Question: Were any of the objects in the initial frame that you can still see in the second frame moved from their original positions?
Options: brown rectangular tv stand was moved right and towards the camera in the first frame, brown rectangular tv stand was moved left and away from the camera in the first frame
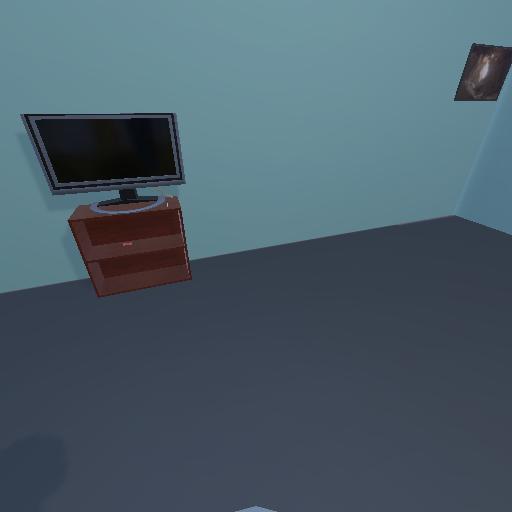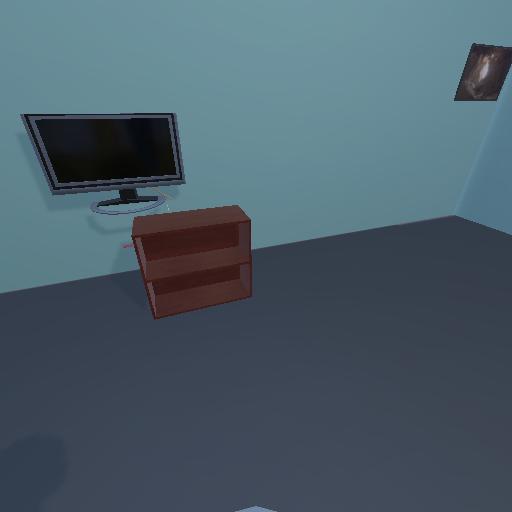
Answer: brown rectangular tv stand was moved right and towards the camera in the first frame